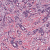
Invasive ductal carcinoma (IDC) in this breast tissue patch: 1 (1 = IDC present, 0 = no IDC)